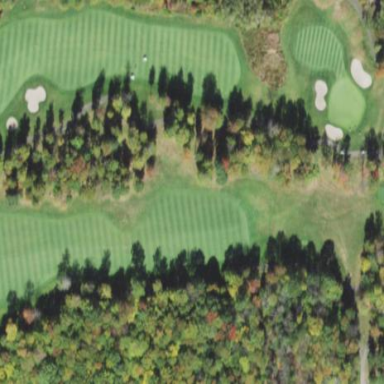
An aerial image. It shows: Golf bunker.